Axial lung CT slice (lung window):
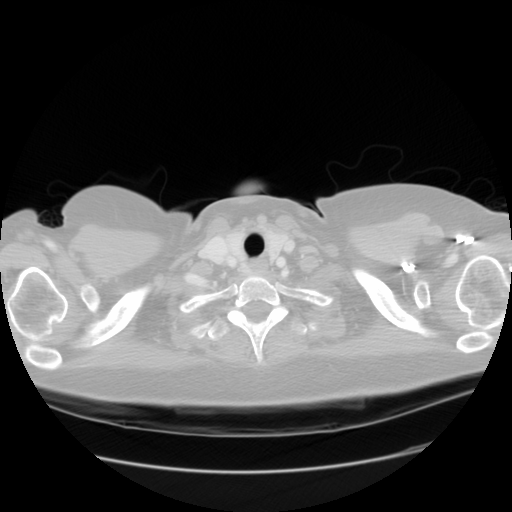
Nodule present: no